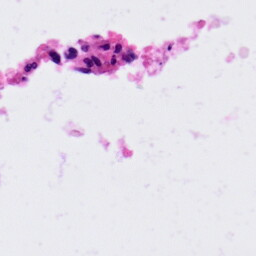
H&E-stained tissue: Colon